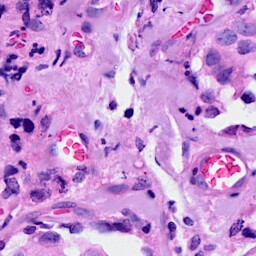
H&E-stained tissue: Breast